【题型】填空题　【知识点】立体几何　【难度】medium
如图，在平行六面体 \(ABCD - A_1B_1C_1D_1\) 中，\(\angle A_1AB = \angle A_1AD = \angle BAD = 60^\circ\)，\(AB = AD = AA_1 = 2\)，若 \(M\) 为 \(A_1D_1\) 中点，则 \(|{BM}| = \underline{\quad}\).

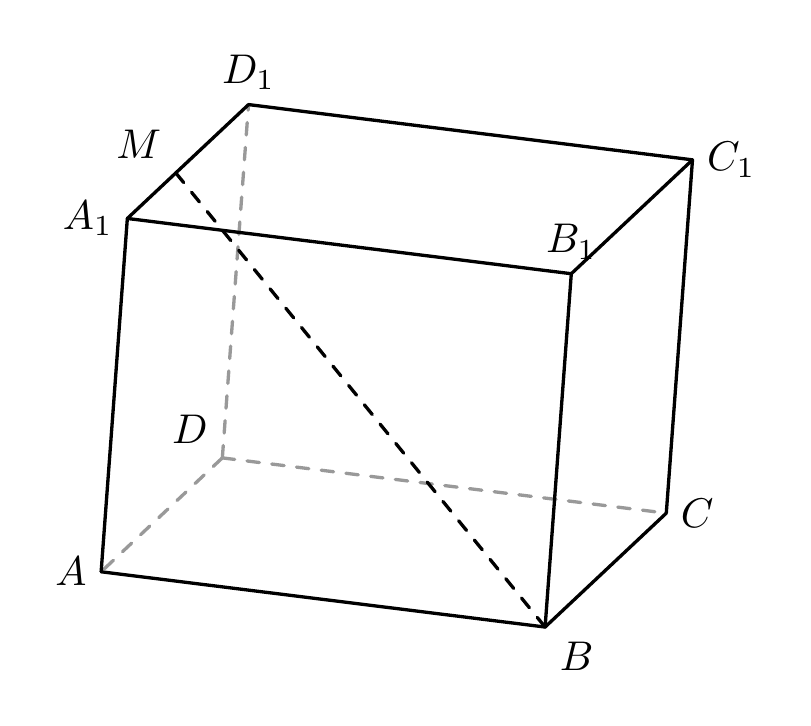
【解答】
【答案】\(\boldsymbol{\sqrt{5}}\)

【知识点】空间向量数量积的应用、用空间基底表示向量

【分析】将 \(\overrightarrow{BM}\) 用基底 \(\{\overrightarrow{AB}, \overrightarrow{AD}, \overrightarrow{AA_1}\}\)，结合空间向量的数量积可求得 \(|{BM}|\) 的值.

【详解】在平行六面体 \(ABCD - A_1B_1C_1D_1\) 中，\(\angle A_1AB = \angle A_1AD = \angle BAD = 60^\circ\)，\(AB = AD = AA_1 = 2\)，

由空间向量数量积的定义可得 \(\overrightarrow{AB} \cdot \overrightarrow{AD} = |\overrightarrow{AB}| \cdot |\overrightarrow{AD}| \cos 60^\circ = 2^2 \times \frac{1}{2} = 2\)，

同理可得 \(\overrightarrow{AB} \cdot \overrightarrow{AA_1} = \overrightarrow{AD} \cdot \overrightarrow{AA_1} = 2\)，且 \(M\) 为 \(A_1D_1\) 中点，

则 \(\overrightarrow{BM} = \overrightarrow{BB_1} + \overrightarrow{B_1A_1} + \overrightarrow{A_1M} = -\overrightarrow{AB} + \overrightarrow{AA_1} + \frac{1}{2}\overrightarrow{A_1D_1} = -\overrightarrow{AB} + \frac{1}{2}\overrightarrow{AD} + \overrightarrow{AA_1}\)，

所以 \(|\overrightarrow{BM}|^2 = \left(-\overrightarrow{AB} + \frac{1}{2}\overrightarrow{AD} + \overrightarrow{AA_1}\right)^2 = \overrightarrow{AB}^2 + \frac{1}{4}\overrightarrow{AD}^2 + \overrightarrow{AA_1}^2 - \overrightarrow{AB} \cdot \overrightarrow{AD} - 2\overrightarrow{AB} \cdot \overrightarrow{AA_1} + \overrightarrow{AD} \cdot \overrightarrow{AA_1}\)，

\(= 4 + 1 + 4 - 2 - 4 + 2 = 5\)，

因此，\(|{BM}| = \sqrt{5}\).

故答案为：\(\sqrt{5}\).